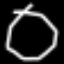
Label: octagon